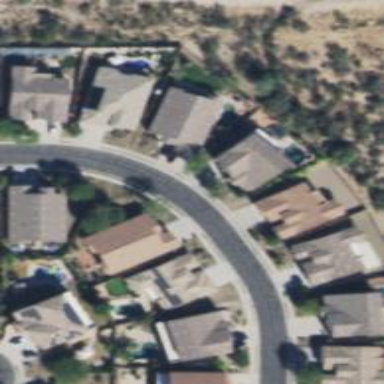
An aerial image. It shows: Residential road with separate sidewalk.